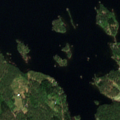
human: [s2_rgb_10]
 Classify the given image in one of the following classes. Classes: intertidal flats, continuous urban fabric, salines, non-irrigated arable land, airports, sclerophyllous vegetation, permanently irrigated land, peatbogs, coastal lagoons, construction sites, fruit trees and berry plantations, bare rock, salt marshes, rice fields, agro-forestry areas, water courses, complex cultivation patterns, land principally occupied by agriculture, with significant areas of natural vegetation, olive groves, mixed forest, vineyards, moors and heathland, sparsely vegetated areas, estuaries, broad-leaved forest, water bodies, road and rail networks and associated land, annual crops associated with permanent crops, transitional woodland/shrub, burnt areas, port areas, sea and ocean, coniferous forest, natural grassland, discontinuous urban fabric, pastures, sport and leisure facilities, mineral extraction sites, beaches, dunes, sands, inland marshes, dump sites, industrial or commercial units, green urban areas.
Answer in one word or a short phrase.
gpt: land principally occupied by agriculture, with significant areas of natural vegetation, coniferous forest, mixed forest, water bodies